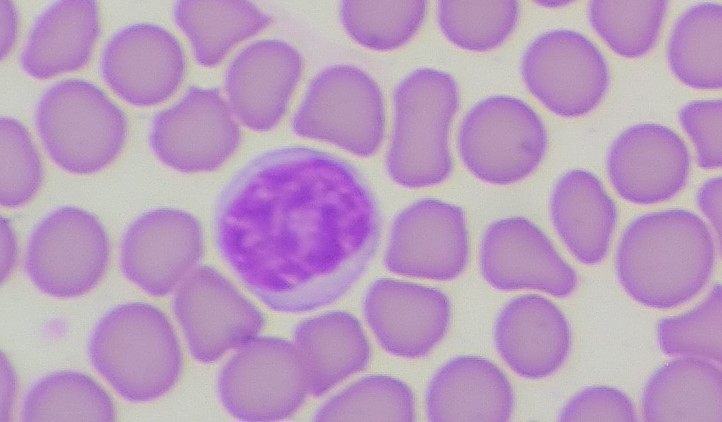
White blood cell type: Lymphocyte